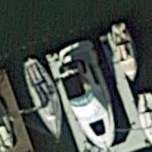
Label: civil